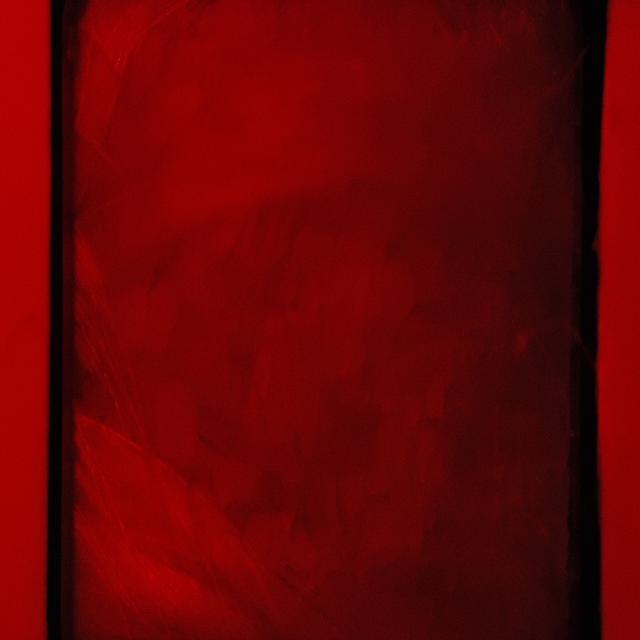
Healthy canine skin — no visible lesions, inflammation, or abnormalities. The skin and coat appear normal.